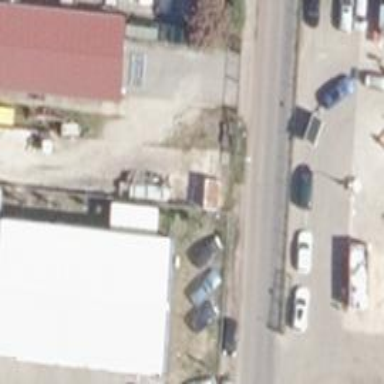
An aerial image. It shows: Building that houses car repair shop.